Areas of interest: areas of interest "Kungang Christian Church"
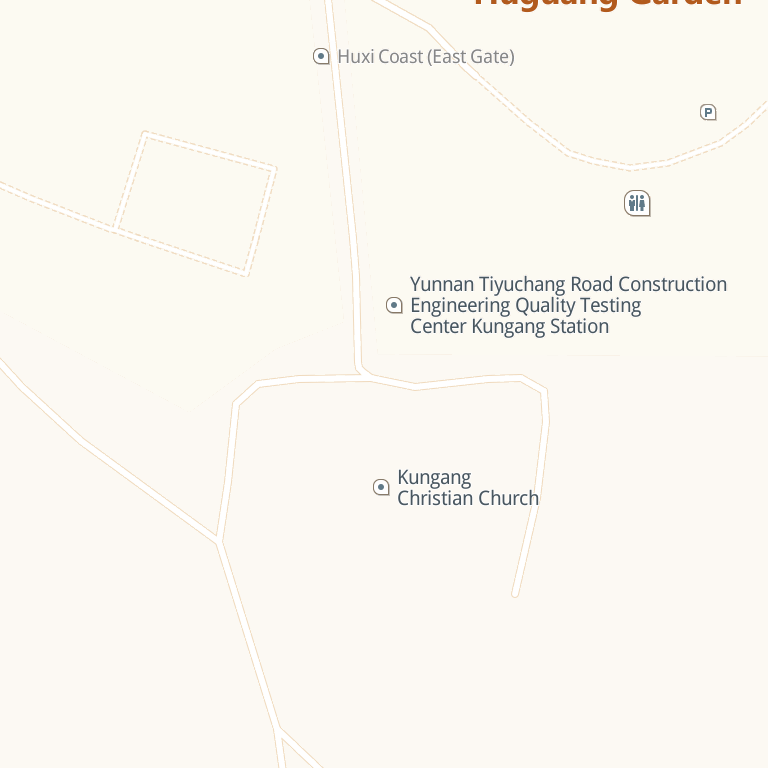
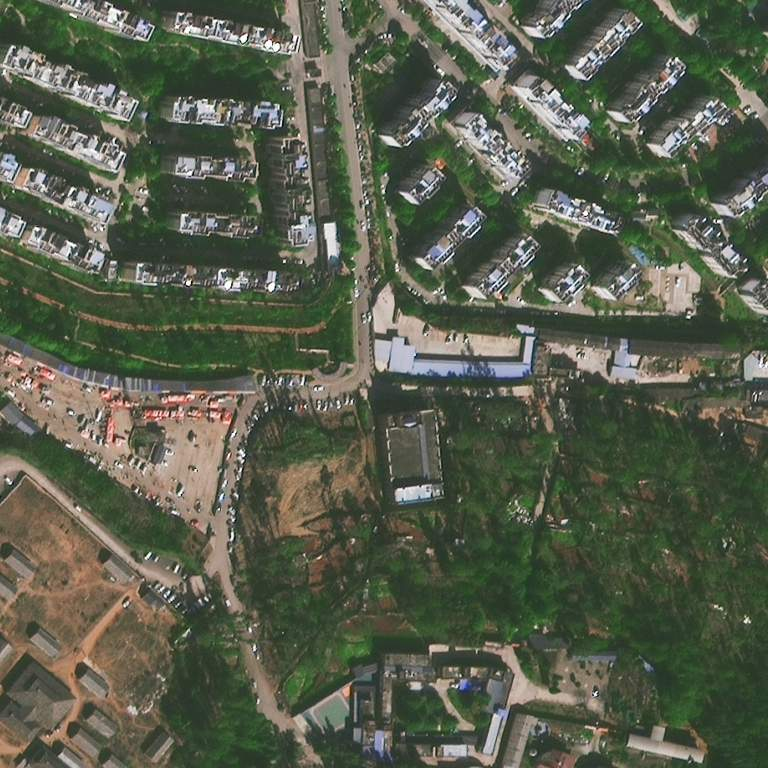